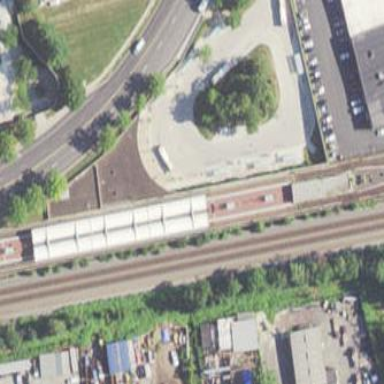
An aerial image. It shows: Platform for public transport and railway.